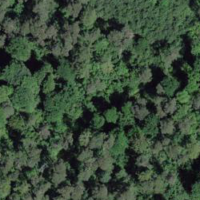
EUNIS habitat code: 44
Species observed at this site:
Tussilago farfara
Sanicula europaea